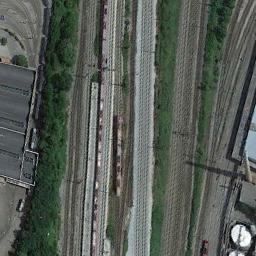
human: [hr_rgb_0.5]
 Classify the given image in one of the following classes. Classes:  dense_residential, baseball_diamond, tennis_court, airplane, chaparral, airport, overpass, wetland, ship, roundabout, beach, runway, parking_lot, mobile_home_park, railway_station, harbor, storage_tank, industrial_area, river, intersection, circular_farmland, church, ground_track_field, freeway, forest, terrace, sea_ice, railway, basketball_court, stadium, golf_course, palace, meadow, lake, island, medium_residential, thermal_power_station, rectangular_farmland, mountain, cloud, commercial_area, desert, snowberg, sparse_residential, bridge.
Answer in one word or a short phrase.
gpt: railway